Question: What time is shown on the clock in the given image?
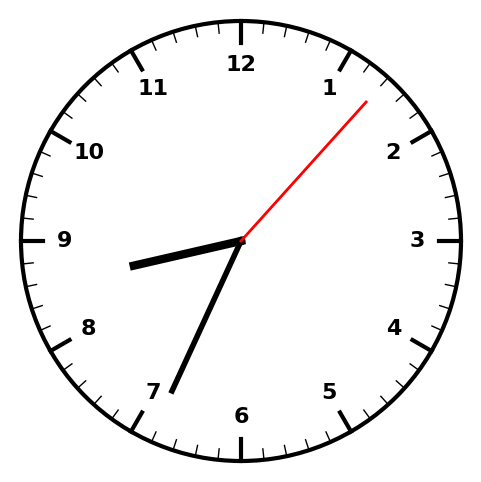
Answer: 08:34:07